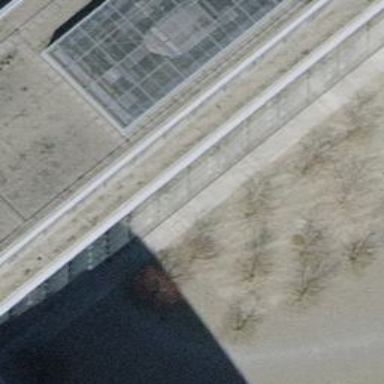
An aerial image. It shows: Urban tree with broadleaved deciduous leaves.